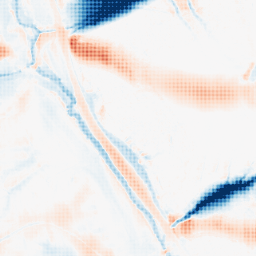
Category: morphological
Decomposition family: morphological_ellipse
Decomposition parameters: operation: average
width: 50
height: 30
Upsampling method: sinc_hamming
Upsampling parameters: scale: 4
kernel_size: 4
Upsampling scale: 4